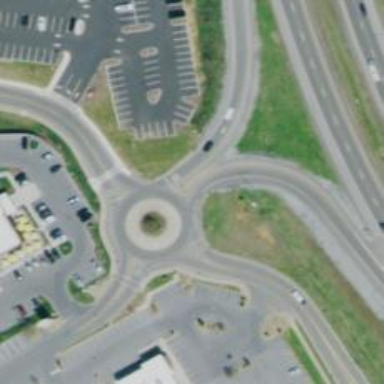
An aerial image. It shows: Unclassified asphalt road with roundabout junction.